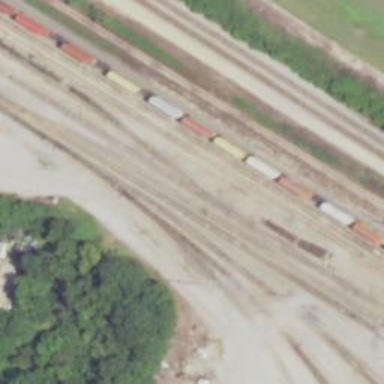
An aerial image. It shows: Railway siding with rails.